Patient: sex M, age 57
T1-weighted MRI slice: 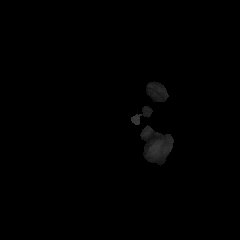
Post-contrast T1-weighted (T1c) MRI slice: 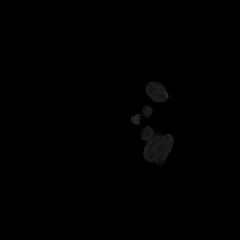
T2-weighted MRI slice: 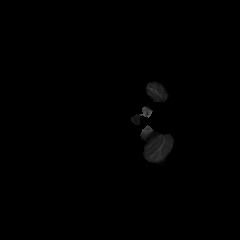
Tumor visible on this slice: no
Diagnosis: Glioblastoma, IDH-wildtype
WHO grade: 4